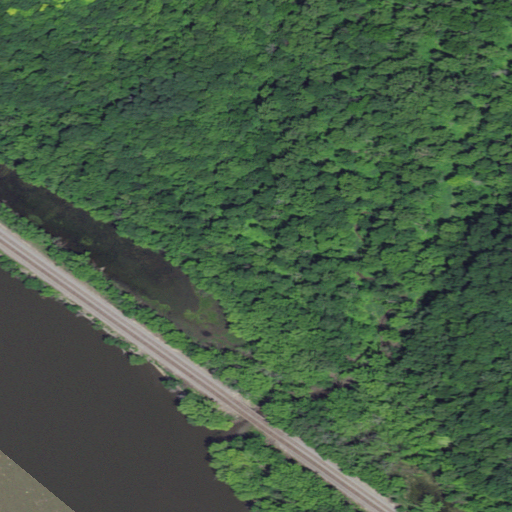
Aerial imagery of valley in Wisconsin named Morgan Coulee containing deciduous forest, woody wetlands, open water, herbaceous wetlands, and grassland